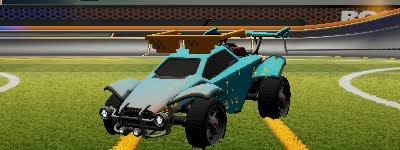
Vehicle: octane